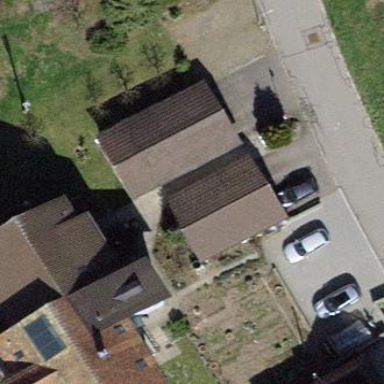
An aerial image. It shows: Group of garages.